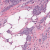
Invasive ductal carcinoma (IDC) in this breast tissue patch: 1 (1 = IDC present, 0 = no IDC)